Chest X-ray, AP view. Patient: 54 years old, sex F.
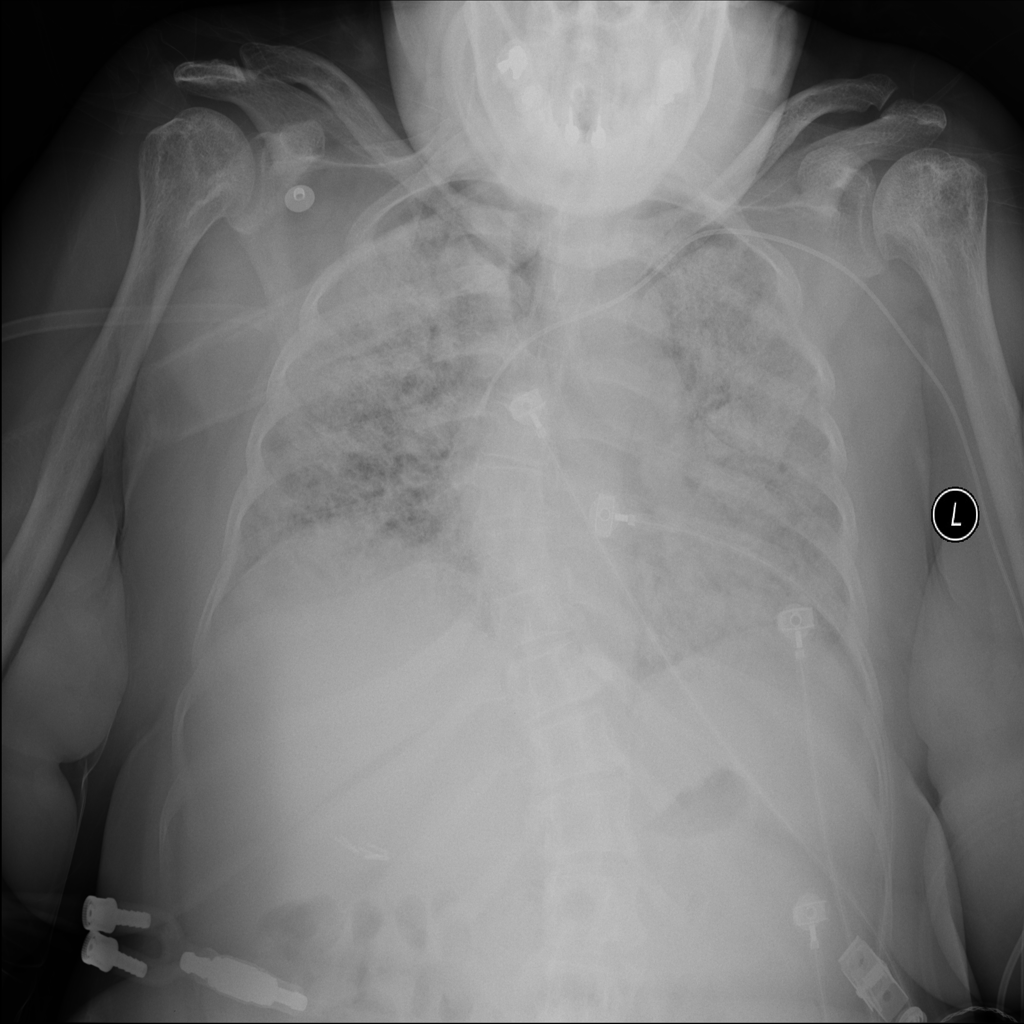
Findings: Edema